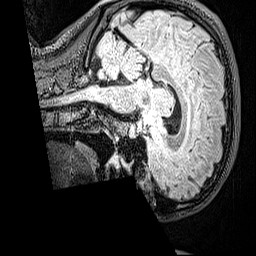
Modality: FLAIR
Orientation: sagittal
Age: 21
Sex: female
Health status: healthy
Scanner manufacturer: siemens
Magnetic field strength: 3 T
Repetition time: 5 s
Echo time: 0.388 s